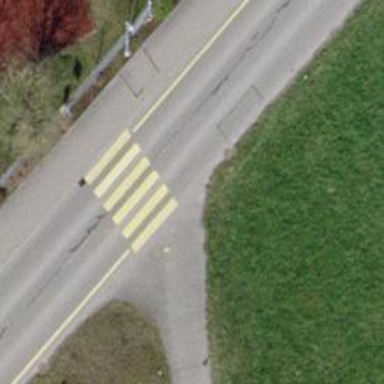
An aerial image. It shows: Kerb barrier.